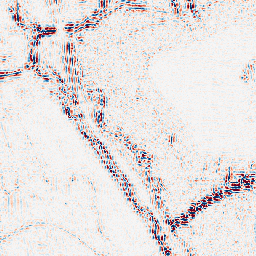
Category: wavelet
Decomposition family: wavelet_reverse_biorthogonal
Decomposition parameters: wavelet: rbio4.4
level: 2
Upsampling method: bspline
Upsampling parameters: scale: 2
Upsampling scale: 2